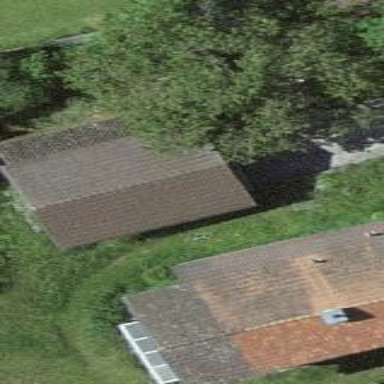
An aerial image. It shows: Garage building.